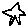
Label: star